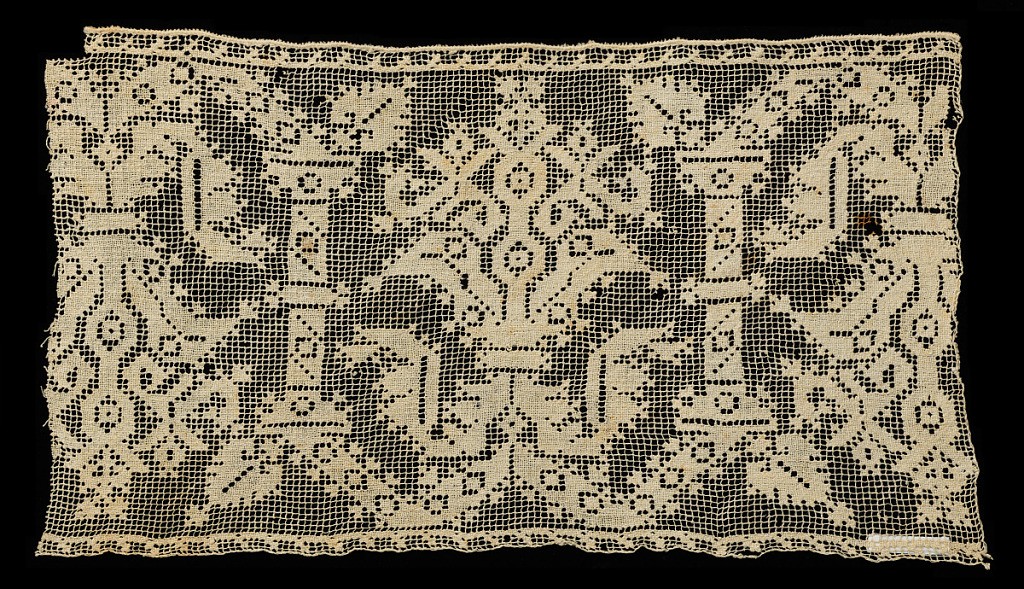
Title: Fragment
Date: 16th–17th century
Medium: linen Technique: needlework on hand knotted net
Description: Fragment of a border with a symmetrical vine and flower pattern.